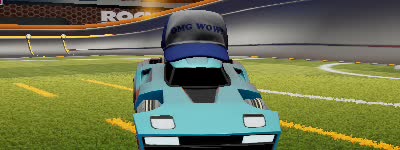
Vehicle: breakout